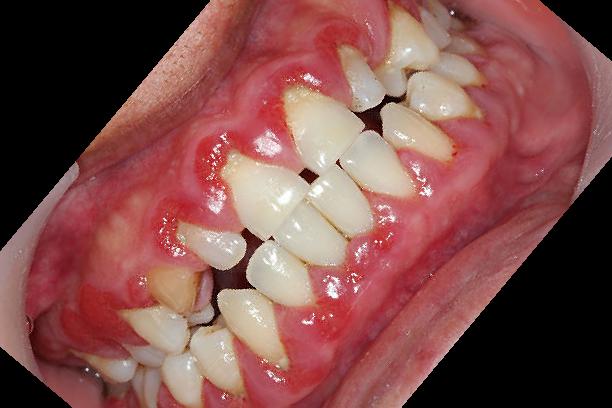
Condition: Gingivitis